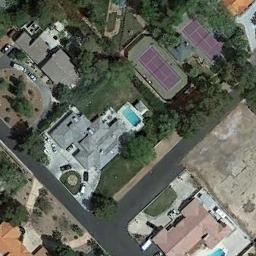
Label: tennis_court